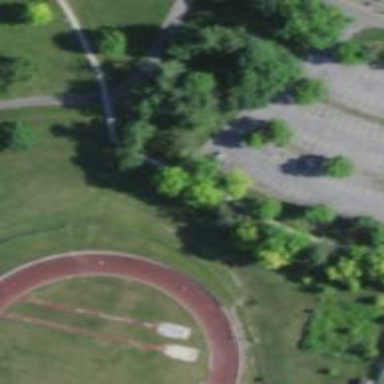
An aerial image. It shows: Disc golf tee area.